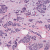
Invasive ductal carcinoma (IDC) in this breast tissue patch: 1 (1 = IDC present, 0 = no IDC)